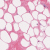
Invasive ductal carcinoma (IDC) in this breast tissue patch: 0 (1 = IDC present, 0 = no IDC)